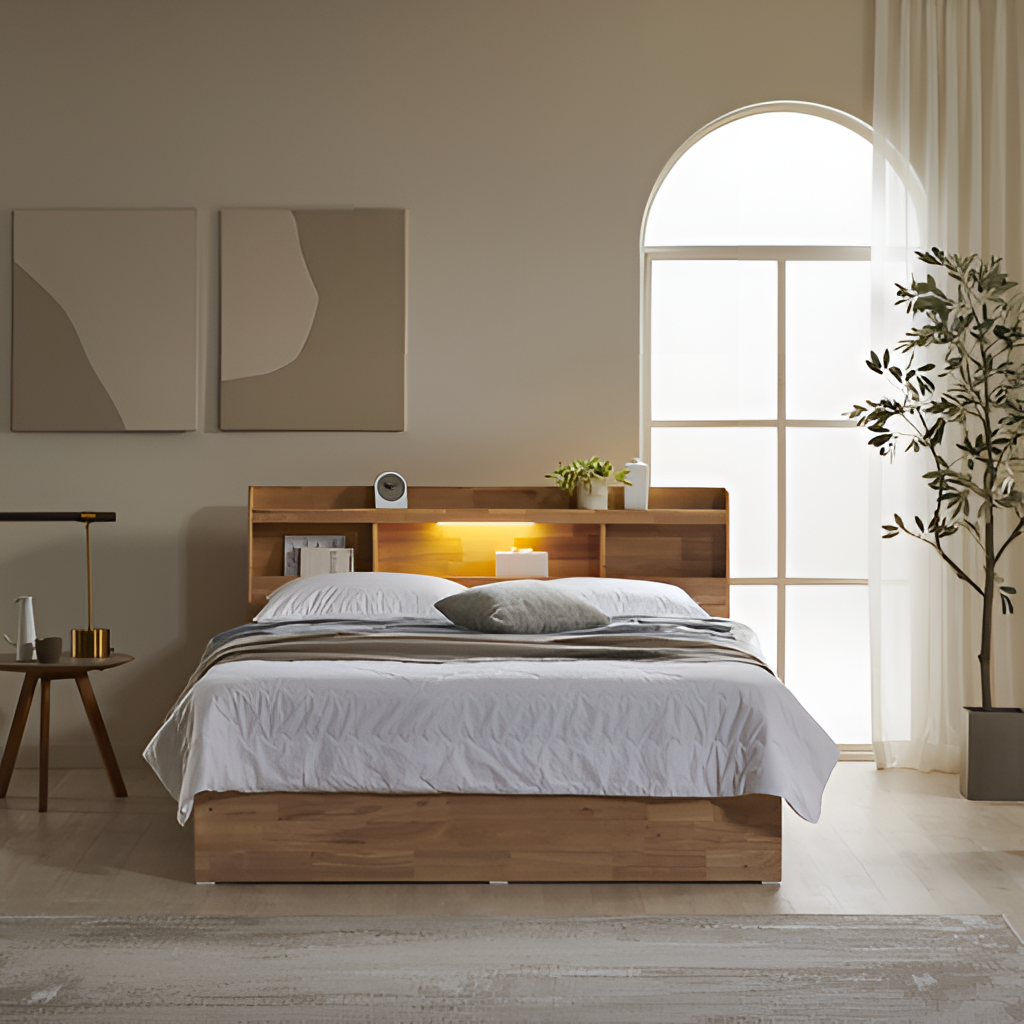
bedroom, light brown wood backlit headboard bed, paint wallpaper, with solid pattern, contemporary, wood flooring, with plank pattern